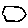
Label: hexagon